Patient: sex M, age 64
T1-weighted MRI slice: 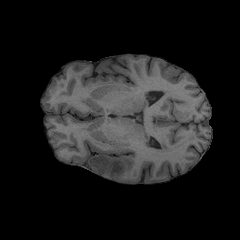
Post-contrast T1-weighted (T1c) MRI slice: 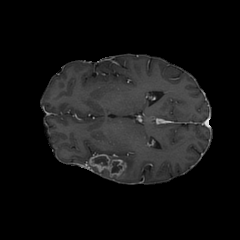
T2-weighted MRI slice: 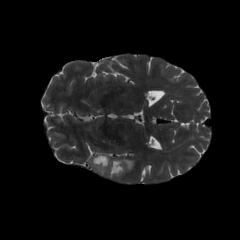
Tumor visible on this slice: yes
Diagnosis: Glioblastoma, IDH-wildtype
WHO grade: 4